Question: I'm wondering if there is a difference between GLSL and HLSL Mathematics.
I'm using a selfmade Engine which works with openTK fine. My SharpDx Implementation gets everyday a bit further.
I'm currently working on the ModelviewProjection Matrix.
To see if it works I use a simple project which works fine with OpenTK.
So I changed the Shader code from GLSL to HLSL because the rest of the program uses the engine functions. The programm did not work I couldn't see the geometry, so I changed the Modelview Matrix and the Projections Matrix to the Identity Matrix. Aftwards it worked I saw the geometry. So I changed a bit of the GLSL becuase I wanted a similar GLSL code to the HLSL and I also changed the Matrixes to the identy too. Afterwards I did not see anything it didn't work.... So I'm stuck... Any of you have an Idea?
Anyways long story short
My HLSL Shader Code
'''
public string Vs = @"cbuffer Variables : register(b0){
float4 Testfarbe;
float4x4 FUSEE_MVP;
}
struct VS_IN
{
float4 pos : POSITION;
float4 tex : TEXCOORD;
float4 normal : NORMAL;
};
struct PS_IN
{
float4 pos : SV_POSITION;
float4 col : COLOR;
float4 tex : TEXCOORD;
float4 normal : NORMAL;
};
PS_IN VS( VS_IN input )
{
PS_IN output = (PS_IN)0;
input.pos.w = 1.0f;
output.pos = mul(input.pos,FUSEE_MVP);
output.col = Testfarbe;
/*output.col = FUSEE_MV._m00_m01_m02_m03;*/
/* output.normal = input.normal;
output.tex = input.tex;*/
/* if (FUSEE_MV._m00 == 4.0f)
output.col = float4(1,0,0,1);
else
output.col = float4(0,0,1,1);*/
return output;
}
";
string Ps = @"
SamplerState pictureSampler;
Texture2D imageFG;
struct PS_IN
{
float4 pos : SV_POSITION;
float4 col : COLOR;
float4 tex : TEXCOORD;
float4 normal : NORMAL;
};
float4 PS( PS_IN input ) : SV_Target
{
return input.col;
/*return imageFG.Sample(pictureSampler,input.tex);*/
}";
'''
So I changed my old working OpenTk project to see where the difference ist between openTK and SharpDx relating to the math calculations.
The HLSL code
'''
public string Vs = @"
/* Copies incoming vertex color without change.
* Applies the transformation matrix to vertex position.
*/
attribute vec4 fuColor;
attribute vec3 fuVertex;
attribute vec3 fuNormal;
attribute vec2 fuUV;
varying vec4 vColor;
varying vec3 vNormal;
varying vec2 vUV;
uniform mat4 FUSEE_MVP;
uniform mat4 FUSEE_ITMV;
void main()
{
gl_Position = FUSEE_MVP * vec4(fuVertex, 1.0);
/*vNormal = mat3(FUSEE_ITMV[0].xyz, FUSEE_ITMV[1].xyz, FUSEE_ITMV[2].xyz) * fuNormal;*/
vUV = fuUV;
}";
public string Ps = @"
/* Copies incoming fragment color without change. */
#ifdef GL_ES
precision highp float;
#endif
uniform vec4 vColor;
varying vec3 vNormal;
void main()
{
gl_FragColor = vColor * dot(vNormal, vec3(0, 0, 1));
}";
'''
In the main code itself I only read an Obj file and set the Identity matrix
'''
public override void Init()
{
Mesh = MeshReader.LoadMesh(@"Assets/Teapot.obj.model");
//ShaderProgram sp = RC.CreateShader(Vs, Ps);
sp = RC.CreateShader(Vs, Ps);
_vTextureParam = sp.GetShaderParam("Testfarbe");//vColor
}
public override void RenderAFrame()
{
'''
...
var mtxRot = float4x4.CreateRotationY(_angleHorz) * float4x4.CreateRotationX(_angleVert);
var mtxCam = float4x4.LookAt(0, 200, 500, 0, 0, 0, 0, 1, 0);
'''
// first mesh
RC.ModelView = float4x4.CreateTranslation(0, -50, 0) * mtxRot * float4x4.CreateTranslation(-150, 0, 0) * mtxCam;
RC.SetShader(sp);
//mapping
RC.SetShaderParam(_vTextureParam, new float4(0.0f, 1.0f, 0.0f, 1.0f));
RC.Render(Mesh);
Present();
}
public override void Resize()
{
RC.Viewport(0, 0, Width, Height);
float aspectRatio = Width / (float)Height;
RC.Projection = float4x4.CreatePerspectiveFieldOfView(MathHelper.PiOver4, aspectRatio, 1, 5000);
}
'''
The both programs side by side

What I should also add is as soon as the values of my ModelView identity are bigger than 1.5 I don't see anything in my window ? anyone knows that might causing this?
I edited the Post and the Image so you see a bigger difference.
I had earlier in this post the identity Matrix. If I use the Identity Matrix with this Obj-File
'''
v 0.0 0.5 0.5
v 0.5 0.0 0.5
v -0.5 0.0 0.5
vt 1 0 0
vt 0 1 0
vt 0 0 0
f 1/2 2/3 3/1
'''
I saw in my SharpDX project the triangle and in my openTK not. But I tink the Teapot thing is a bit better to show the difference within the to project where only the Shadercode is different! I mean I could've done something wrong in the SharpDX Implementation for this Enginge but lets assume their is everything right. At least I hope so if you guys tell my the ShaderCode is just wrong ;)
I hope I could describe my problem clear so you understand it.
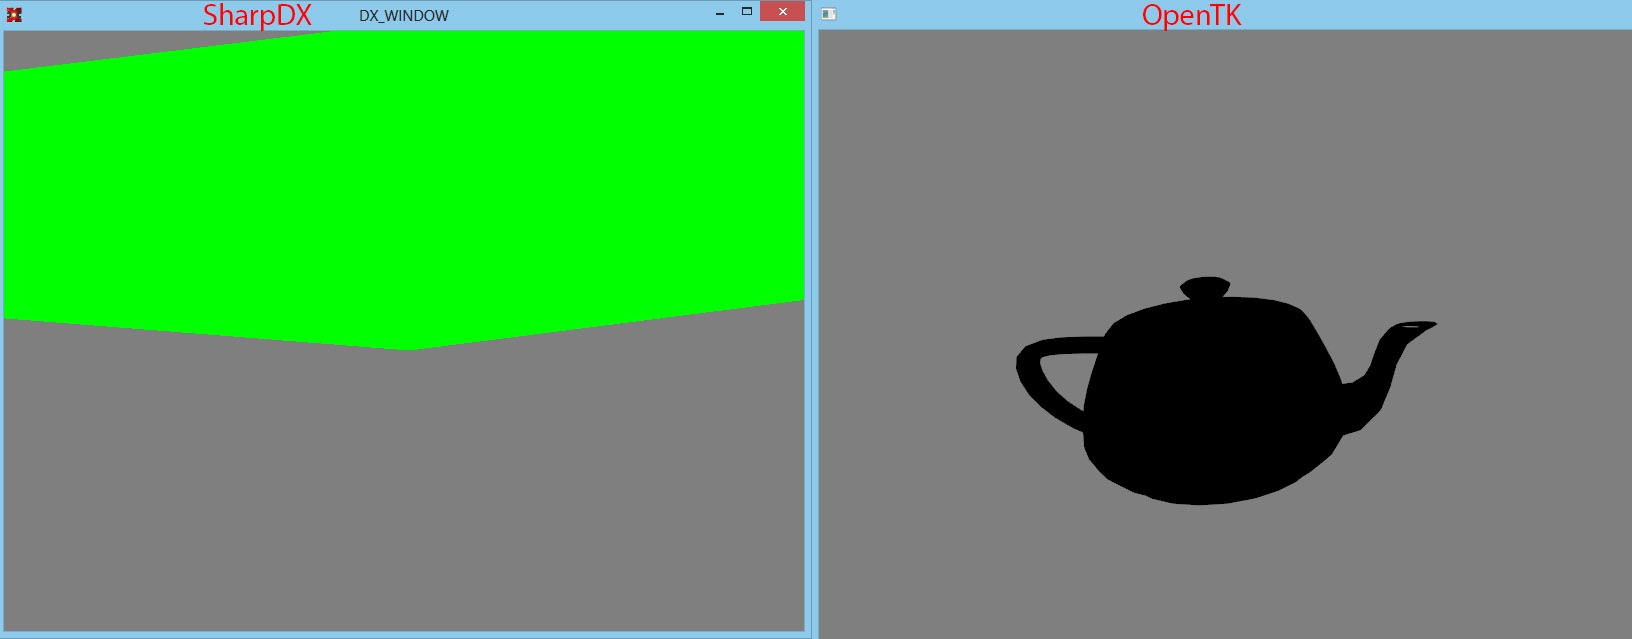